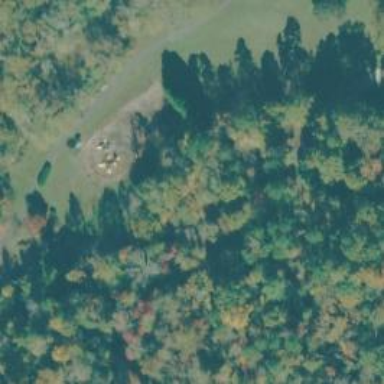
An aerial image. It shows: Disc golf hole.